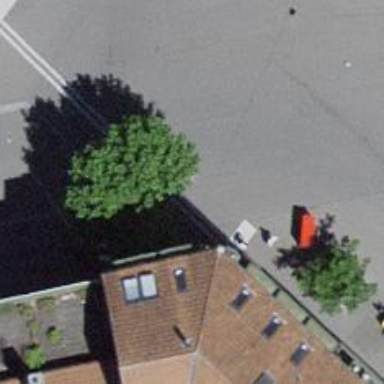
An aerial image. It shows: Asphalt road in living street with sidewalks on both sides.